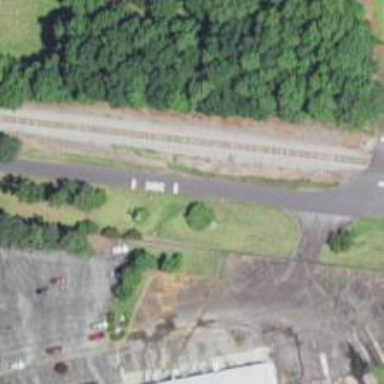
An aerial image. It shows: Abandoned railway spur.